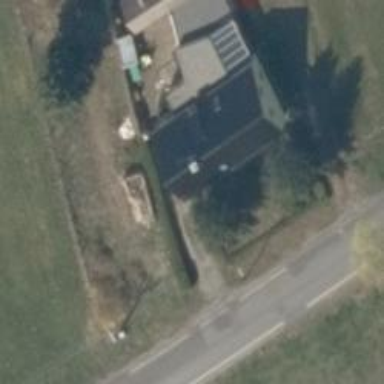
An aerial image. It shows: Simple and straightforward house.